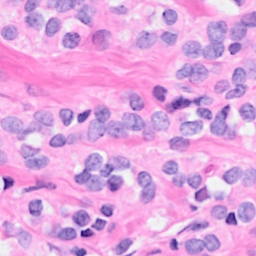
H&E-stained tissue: Breast